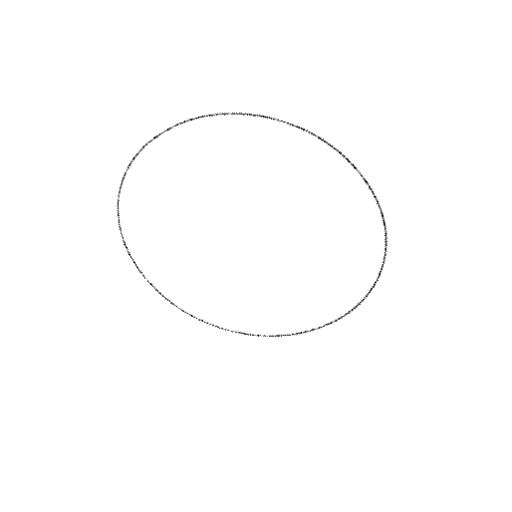
Crossing number: 0